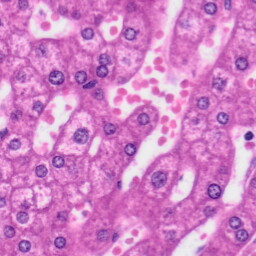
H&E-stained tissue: Liver